Question: I've extended UIImageView inorder to create a rounder image view:
'''
#import <QuartzCore/QuartzCore.h>
#import "RoundedImageView.h"
@implementation RoundedImageView
- (id)initWithFrame:(CGRect)frame
{
self = [super initWithFrame:frame];
if (self) {
[self makeImageViewRounded];
}
return self;
}
-(void) makeImageViewRounded {
self.layer.backgroundColor=[[UIColor clearColor] CGColor];
self.layer.cornerRadius=20;
self.layer.borderWidth=1.0;
self.layer.masksToBounds = YES;
self.layer.borderColor=[[UIColor whiteColor] CGColor];
}
/*
// Only override drawRect: if you perform custom drawing.
// An empty implementation adversely affects performance during animation.
- (void)drawRect:(CGRect)rect
{
// Drawing code
}
*/
@end
'''
In the story board i've connected an UIImageView to my custom RoundedImageView,
But it doesn't seems to affect the view, and my code doesn't get called.

How can i make it work that whenever i attach an custom view to my UIView, the custom view will be initialised ?
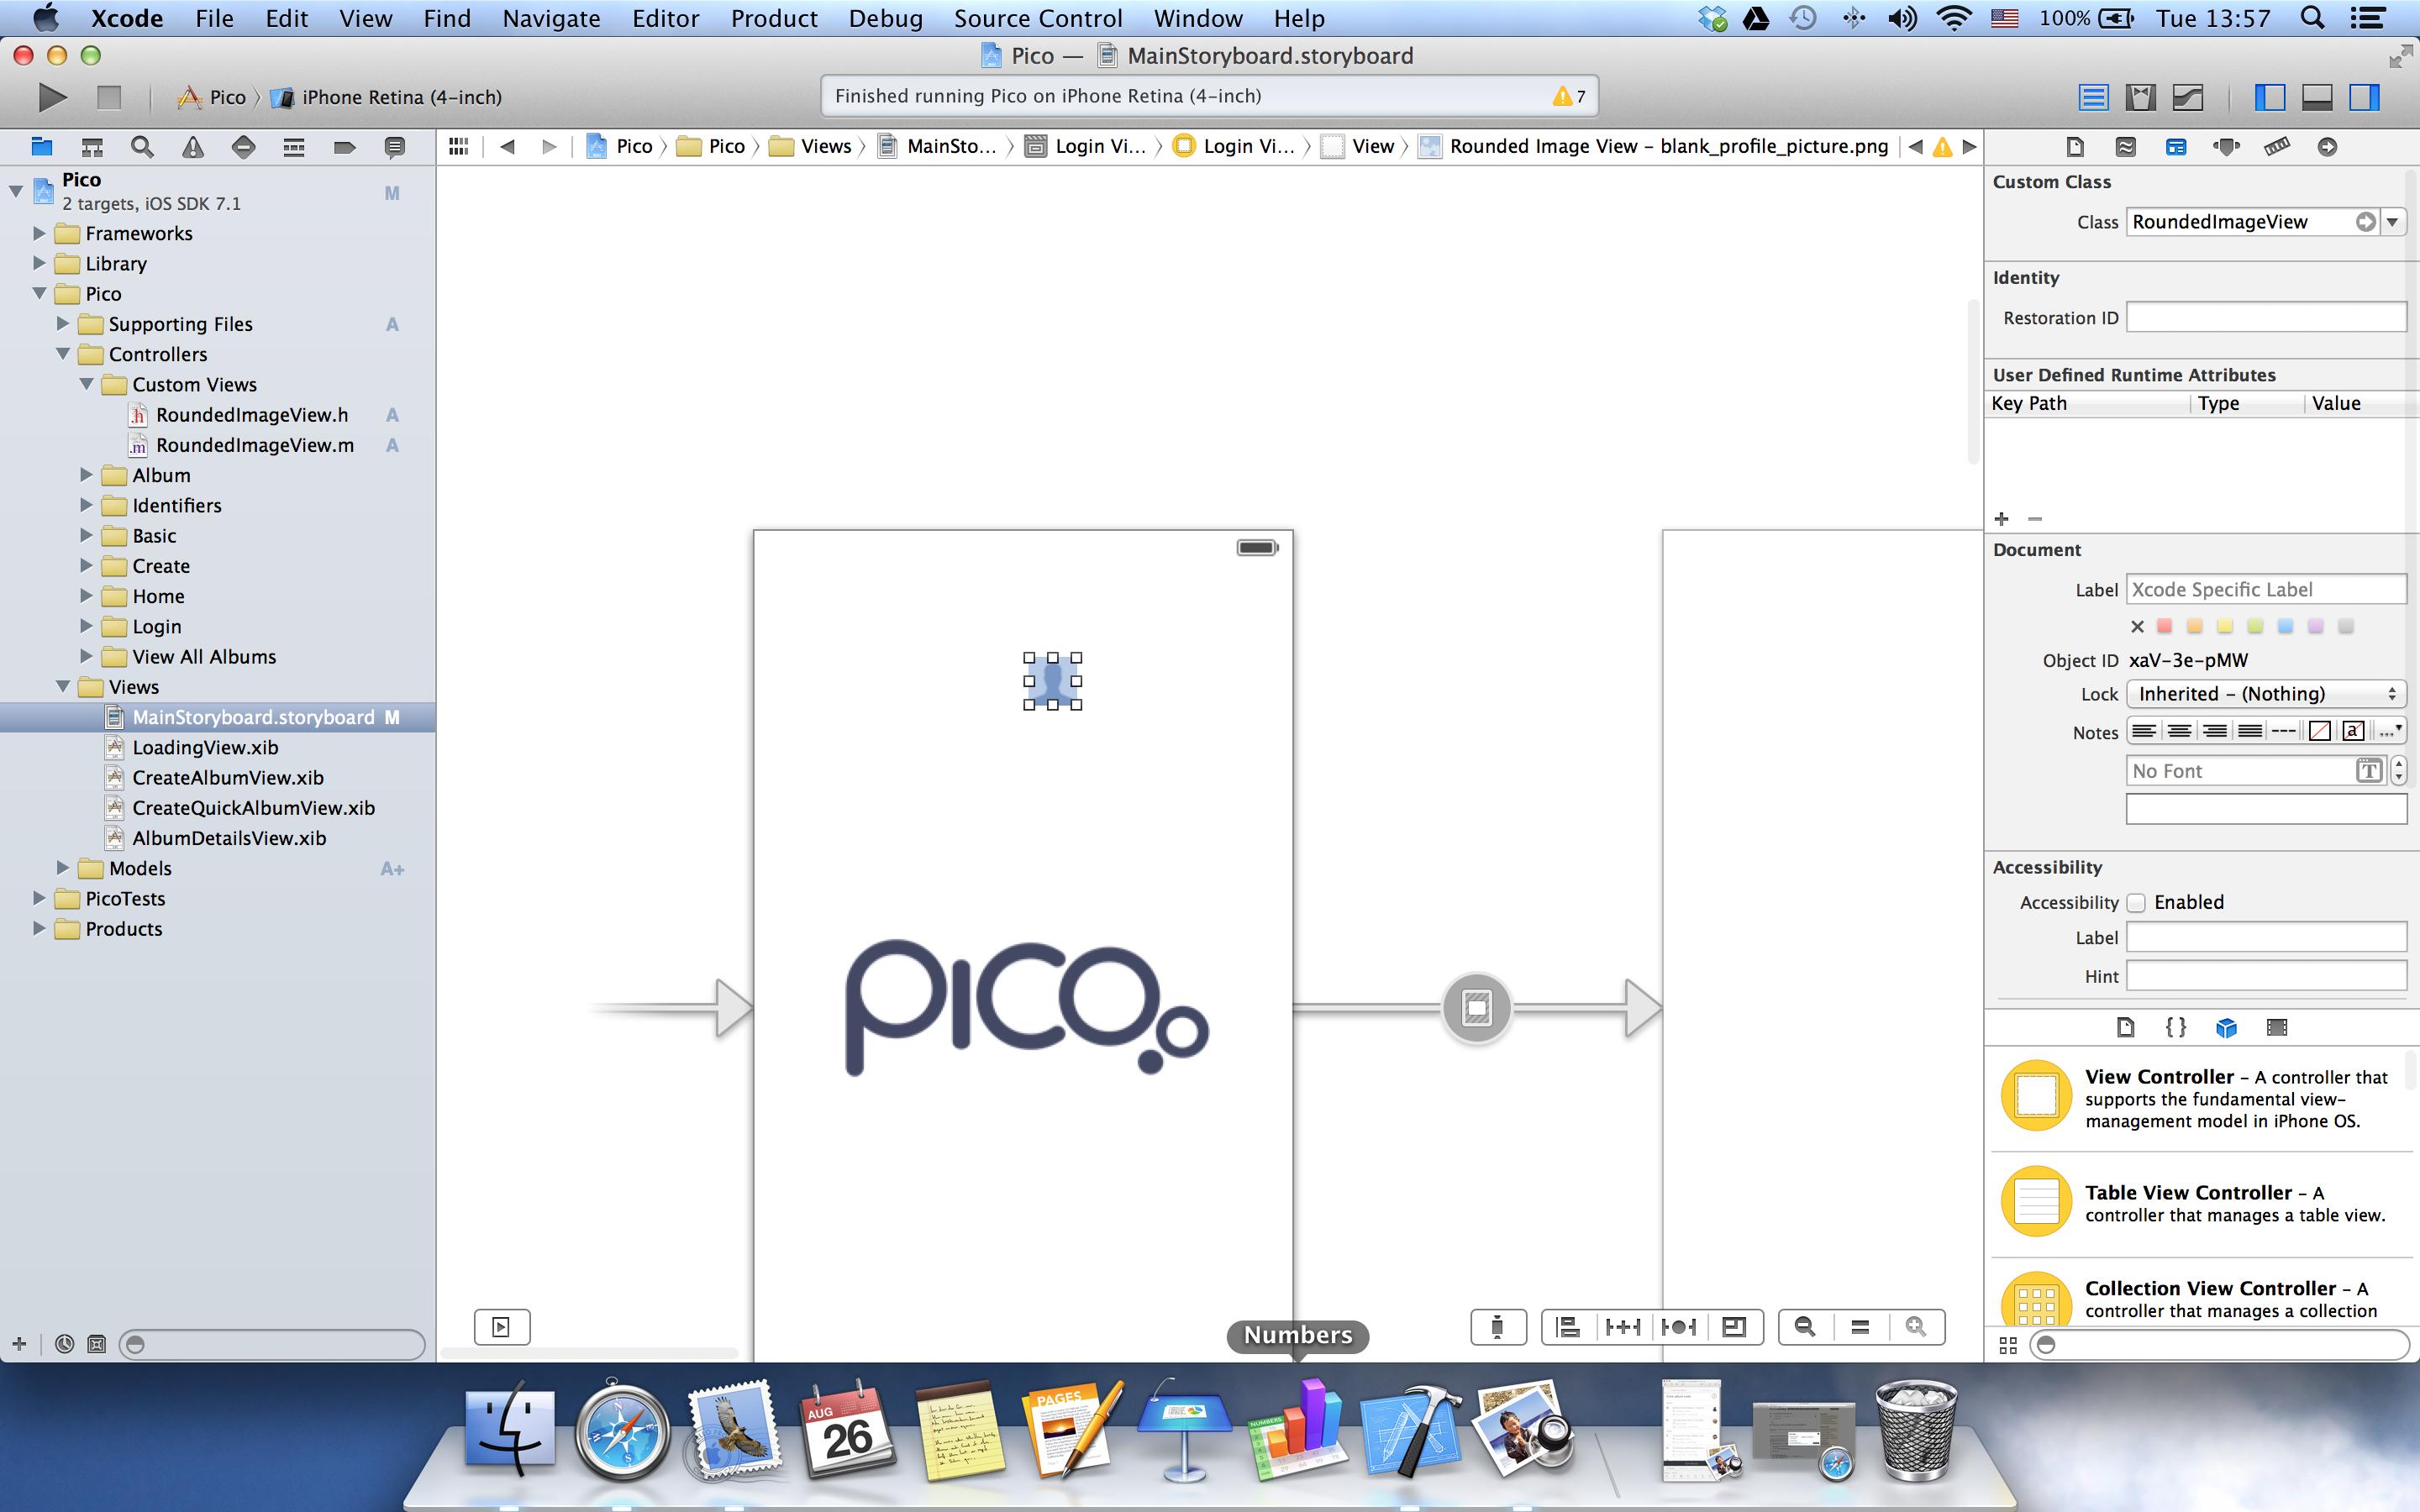
Answer: Override this initializer when creating views from storyboard:
'''
- (id)initWithCoder:(NSCoder *)aDecoder
{
self = [super initWithCoder: aDecoder];
if (self) {
[self makeImageViewRounded];
}
return self;
}
'''